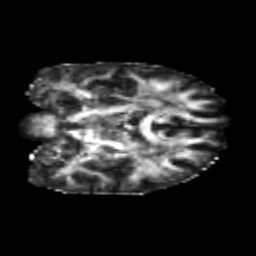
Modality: FA
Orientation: coronal
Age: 25
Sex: female
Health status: healthy
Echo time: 0.074 s